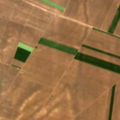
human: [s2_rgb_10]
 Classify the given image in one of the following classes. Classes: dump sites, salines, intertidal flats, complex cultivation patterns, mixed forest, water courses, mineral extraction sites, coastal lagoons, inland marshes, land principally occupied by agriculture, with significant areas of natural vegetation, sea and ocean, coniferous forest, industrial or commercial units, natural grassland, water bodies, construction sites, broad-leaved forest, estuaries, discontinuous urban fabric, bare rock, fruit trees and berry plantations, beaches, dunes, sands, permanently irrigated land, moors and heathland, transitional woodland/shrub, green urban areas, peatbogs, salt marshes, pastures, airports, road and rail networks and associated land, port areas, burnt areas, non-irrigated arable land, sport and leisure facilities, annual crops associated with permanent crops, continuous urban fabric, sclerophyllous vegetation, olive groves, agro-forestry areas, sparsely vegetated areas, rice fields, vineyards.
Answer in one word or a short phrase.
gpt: non-irrigated arable land